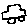
Label: car